Aerial crown-view tile of a tropical tree (Barro Colorado Island, Panama), acquired 20250317:
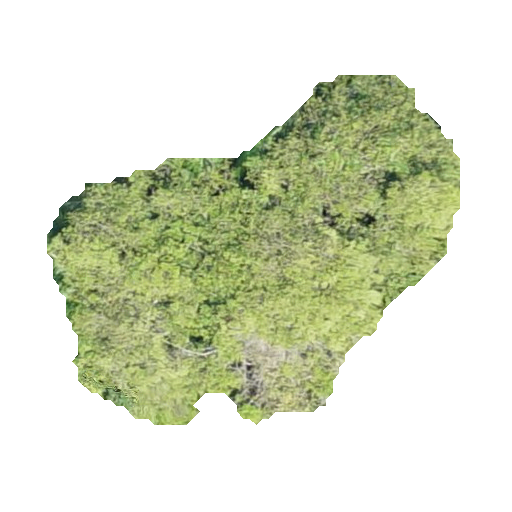
Species: Dendropanax arboreus
GBIF accepted scientific name: Dendropanax arboreus
Crown area: 138.855 m²